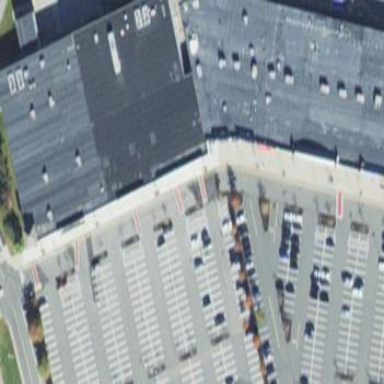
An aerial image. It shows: Retail building.